Question: is there a way to control the way the in a is managed ?
Instead of having a vertical flow, I'd like to group them by a given number and display the groups side-by-side.
This (non-standard) HTML code shows the expected result when the group size is 3, but uses more than one :
'''
<style type="text/css">
table
{
float: left;
border-collapse: collapse;
}
td, th
{
border: solid black 1px;
}
</style>
<table>
<tr><th>ID</th><th>Name</th><th>Address</th></tr>
<tr><td>1</td><td>John</td><td>Oregon</td></tr>
<tr><td>2</td><td>Joe</td><td>NY</td></tr>
<tr><td>3</td><td>Bobby</td><td>Texas</td></tr>
</table>
<table>
<tr><th>ID</th><th>Name</th><th>Address</th></tr>
<tr><td>4</td><td>John</td><td>Oregon</td></tr>
<tr><td>5</td><td>Joe</td><td>NY</td></tr>
<tr><td>6</td><td>Bobby</td><td>Texas</td></tr>
</table>
<table>
<tr><th>ID</th><th>Name</th><th>Address</th></tr>
<tr><td>7</td><td>John</td><td>Oregon</td></tr>
<tr><td>8</td><td>Joe</td><td>NY</td></tr>
</table>
'''
Here is the result obtained :

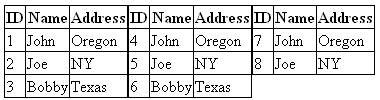
Answer: Sounds like you want 'rowgroups' or 'colgroups'. Rowgroups are created using '<tbody>'
'''
<table>
<tbody>
<tr><th>ID</th><th>Name</th><th>Address</th></tr>
<tr><td>4</td><td>John</td><td>Oregon</td></tr>
<tr><td>5</td><td>Joe</td><td>NY</td></tr>
<tr><td>6</td><td>Bobby</td><td>Texas</td></tr>
</tbody>
<tbody>
<tr><th>ID</th><th>Name</th><th>Address</th></tr>
<tr><td>7</td><td>John</td><td>Oregon</td></tr>
<tr><td>8</td><td>Joe</td><td>NY</td></tr>
</tbody>
</table>
'''
<URL>
Then you might be able to place the groups side-by-side by changing the 'tbody's to 'display:table' and floating them. This would give the appearance of side-by-side tables but still be semantically correct.